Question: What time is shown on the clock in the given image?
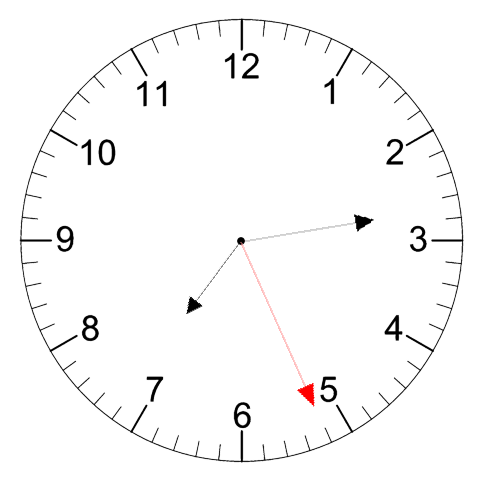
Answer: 07:13:26